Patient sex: F
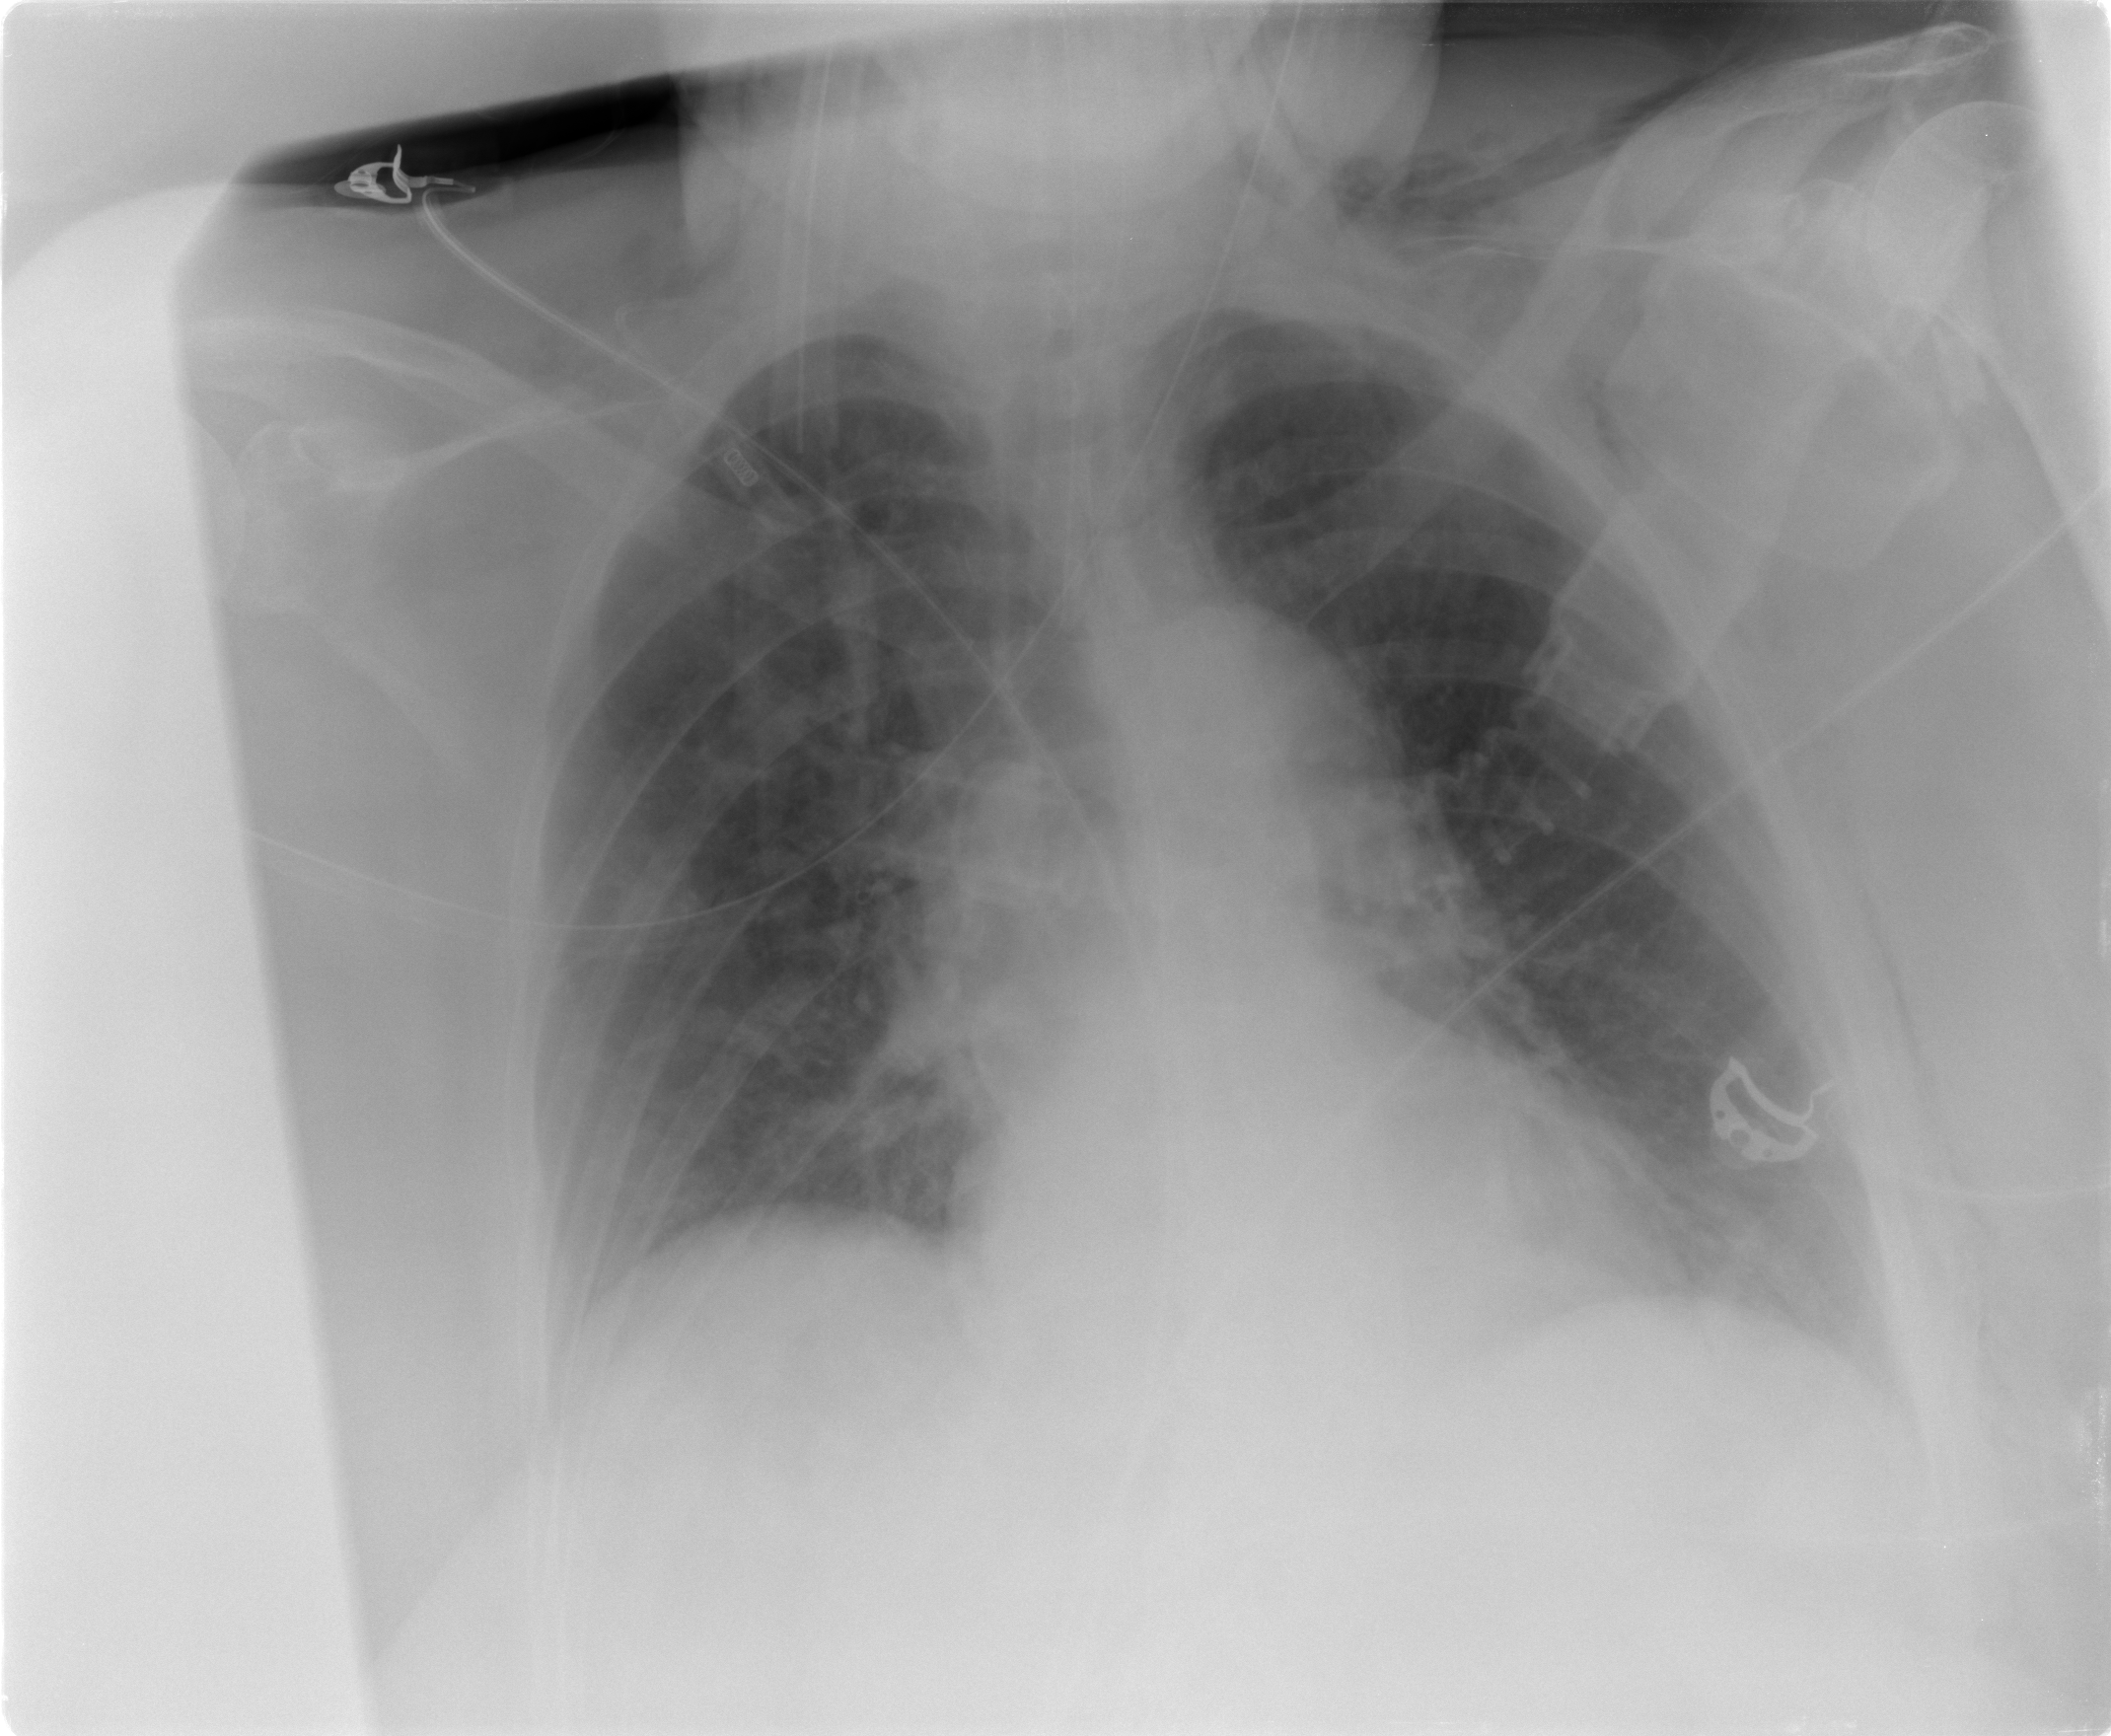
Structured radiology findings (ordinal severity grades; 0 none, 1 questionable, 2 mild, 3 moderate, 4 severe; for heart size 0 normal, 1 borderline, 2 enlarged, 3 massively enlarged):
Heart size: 0
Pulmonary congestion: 2
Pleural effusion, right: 0
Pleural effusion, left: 1
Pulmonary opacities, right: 1
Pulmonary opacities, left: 0
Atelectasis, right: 0
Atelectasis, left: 0